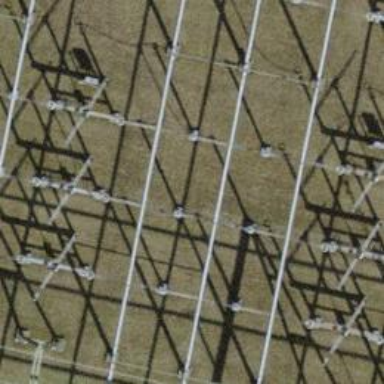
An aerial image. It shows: Busbar power line.